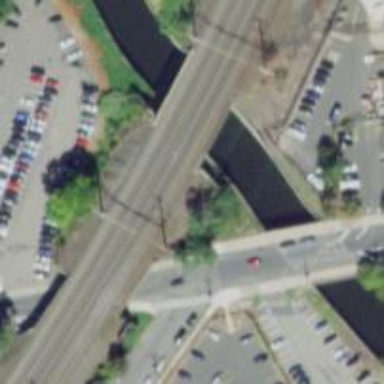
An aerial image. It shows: Bridge with electrified railway tracks featuring contact line.